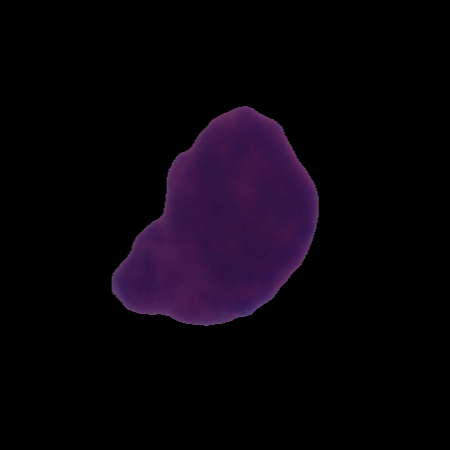
Label: cancer